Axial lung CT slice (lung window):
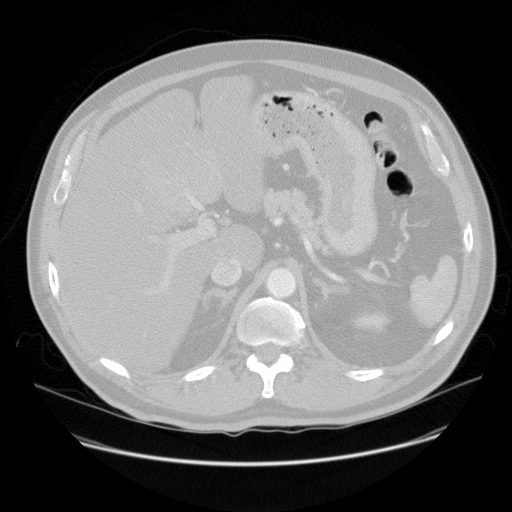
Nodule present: no